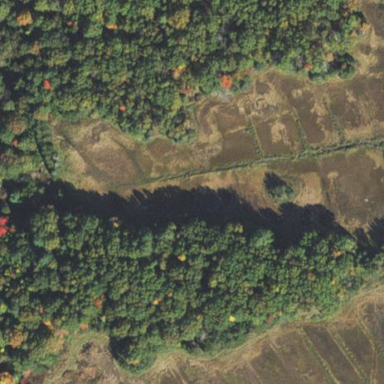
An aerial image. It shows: Mixed woodland area with variety of trees.